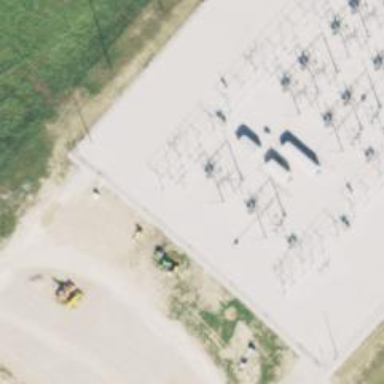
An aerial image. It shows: Switch used for power control.